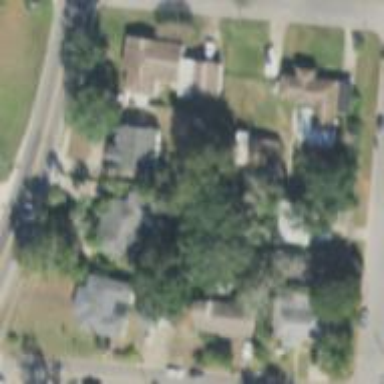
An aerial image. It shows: This residential area consists of single-family homes.